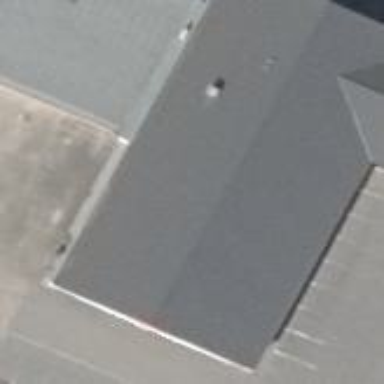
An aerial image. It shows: Retail building that houses clothes shop.